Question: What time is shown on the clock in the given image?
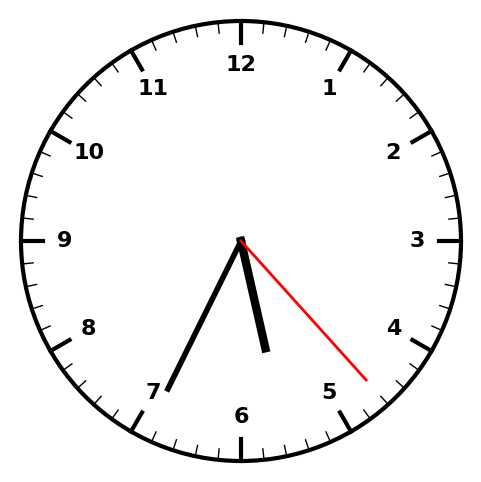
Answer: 05:34:23